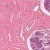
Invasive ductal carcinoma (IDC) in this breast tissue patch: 0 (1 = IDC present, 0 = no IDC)